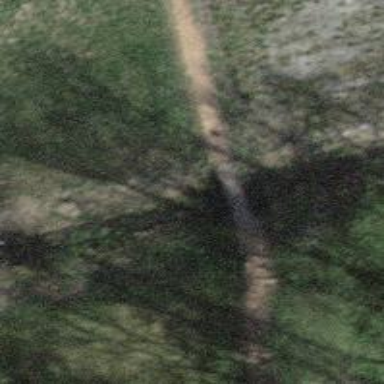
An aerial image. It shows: Path on bridge.